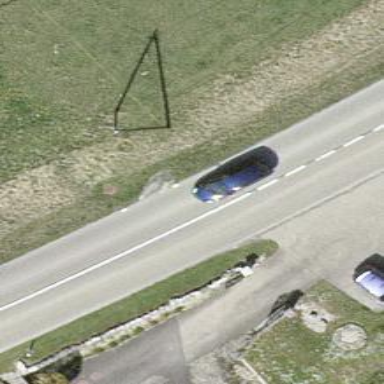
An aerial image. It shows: Secondary road.